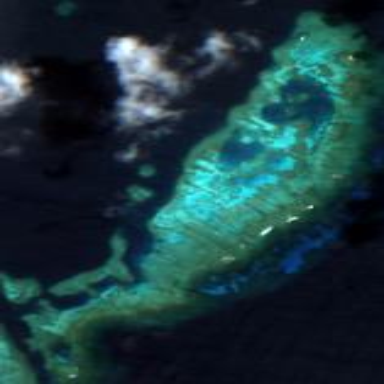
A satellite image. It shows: Beautiful reef in its natural state.